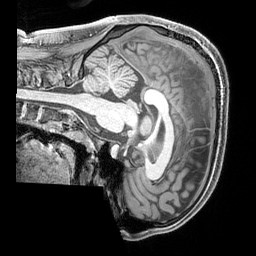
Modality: T1w
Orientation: sagittal
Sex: male
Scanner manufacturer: siemens
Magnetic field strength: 3 T
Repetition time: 2.3 s
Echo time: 0.00226 s